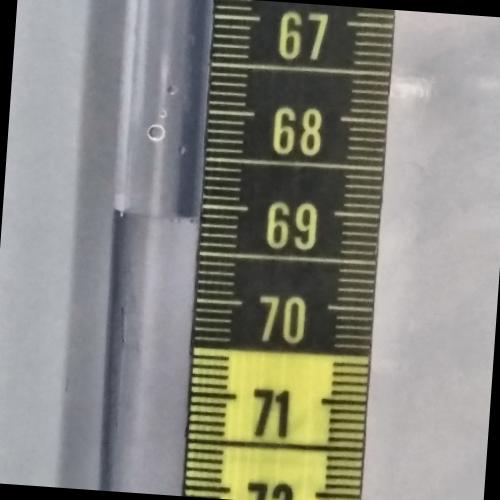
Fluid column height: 69.1 cm